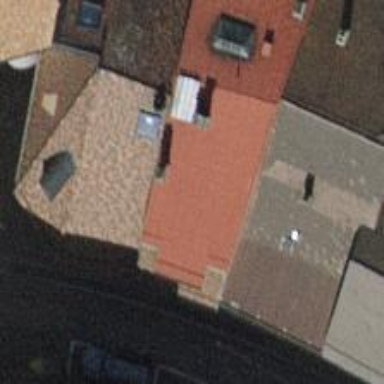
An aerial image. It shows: Cafe.